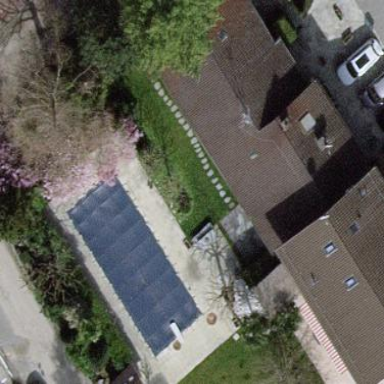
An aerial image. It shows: Swimming pool located in leisure land.